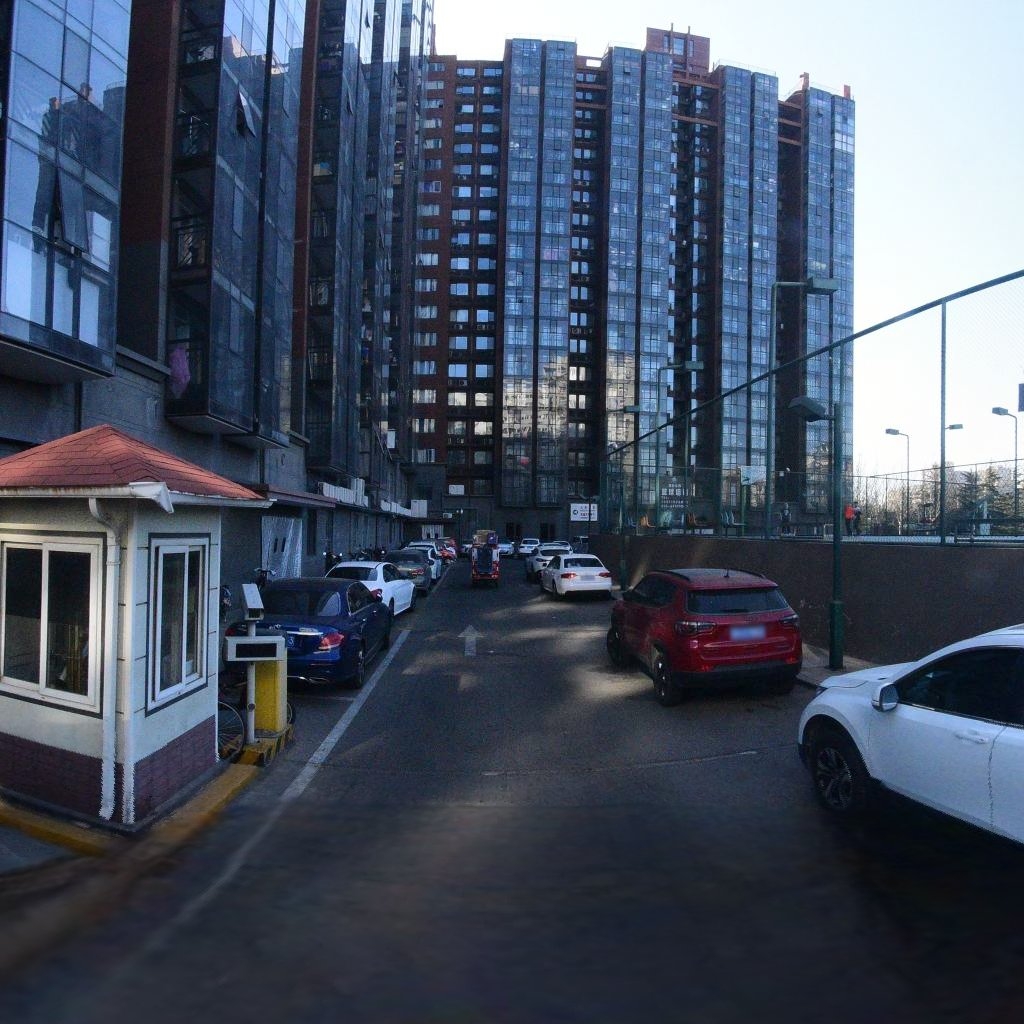
Region: Dongcheng
Road damage annotations: transverse crack, longitudinal crack